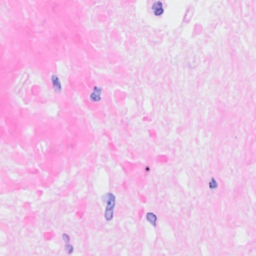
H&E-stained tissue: Breast